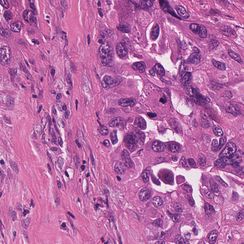
Tumor epithelial tissue: yes
Tumor-associated stroma tissue: yes
Normal tissue: no